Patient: sex F, age 35
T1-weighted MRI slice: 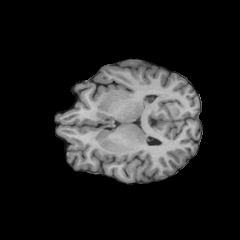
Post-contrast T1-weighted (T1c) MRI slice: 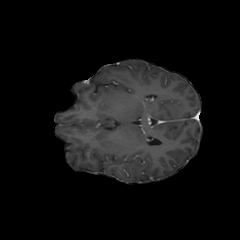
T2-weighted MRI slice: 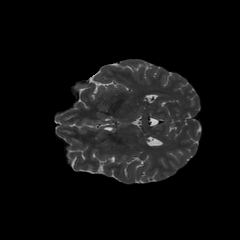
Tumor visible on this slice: no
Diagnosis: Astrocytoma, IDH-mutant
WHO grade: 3